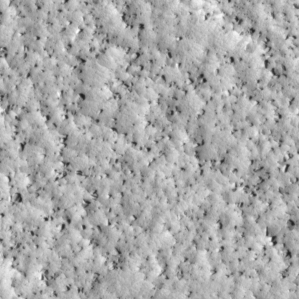
Label: non_frost